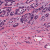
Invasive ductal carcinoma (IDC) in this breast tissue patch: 1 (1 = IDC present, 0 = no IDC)